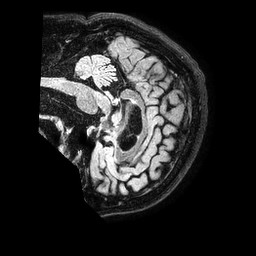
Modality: FLAIR
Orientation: sagittal
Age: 43
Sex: male
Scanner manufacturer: philips
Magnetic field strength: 1.5 T
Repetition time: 4.8 s
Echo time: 0.3 s